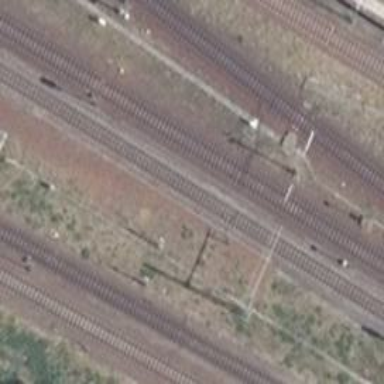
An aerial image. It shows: Railway signal.